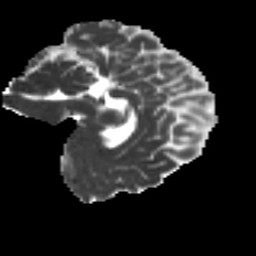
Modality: MD
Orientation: sagittal
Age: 45
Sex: female
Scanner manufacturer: ge
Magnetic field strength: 3 T
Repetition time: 7.8 s
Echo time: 0.0606 s